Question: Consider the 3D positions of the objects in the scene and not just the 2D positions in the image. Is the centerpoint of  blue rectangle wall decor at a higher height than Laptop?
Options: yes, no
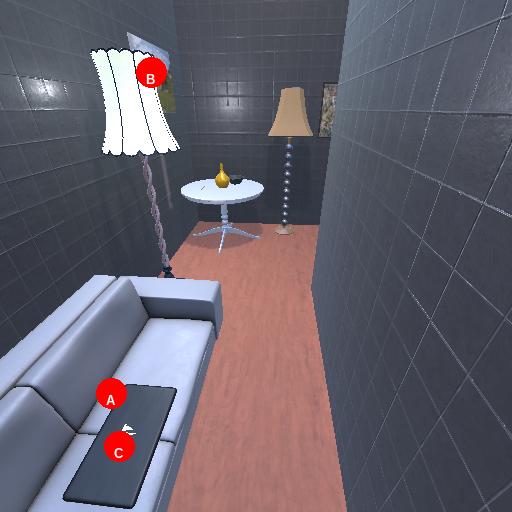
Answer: yes